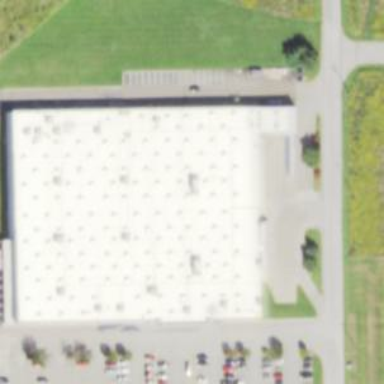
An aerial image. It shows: Supermarket building.